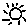
Label: sun